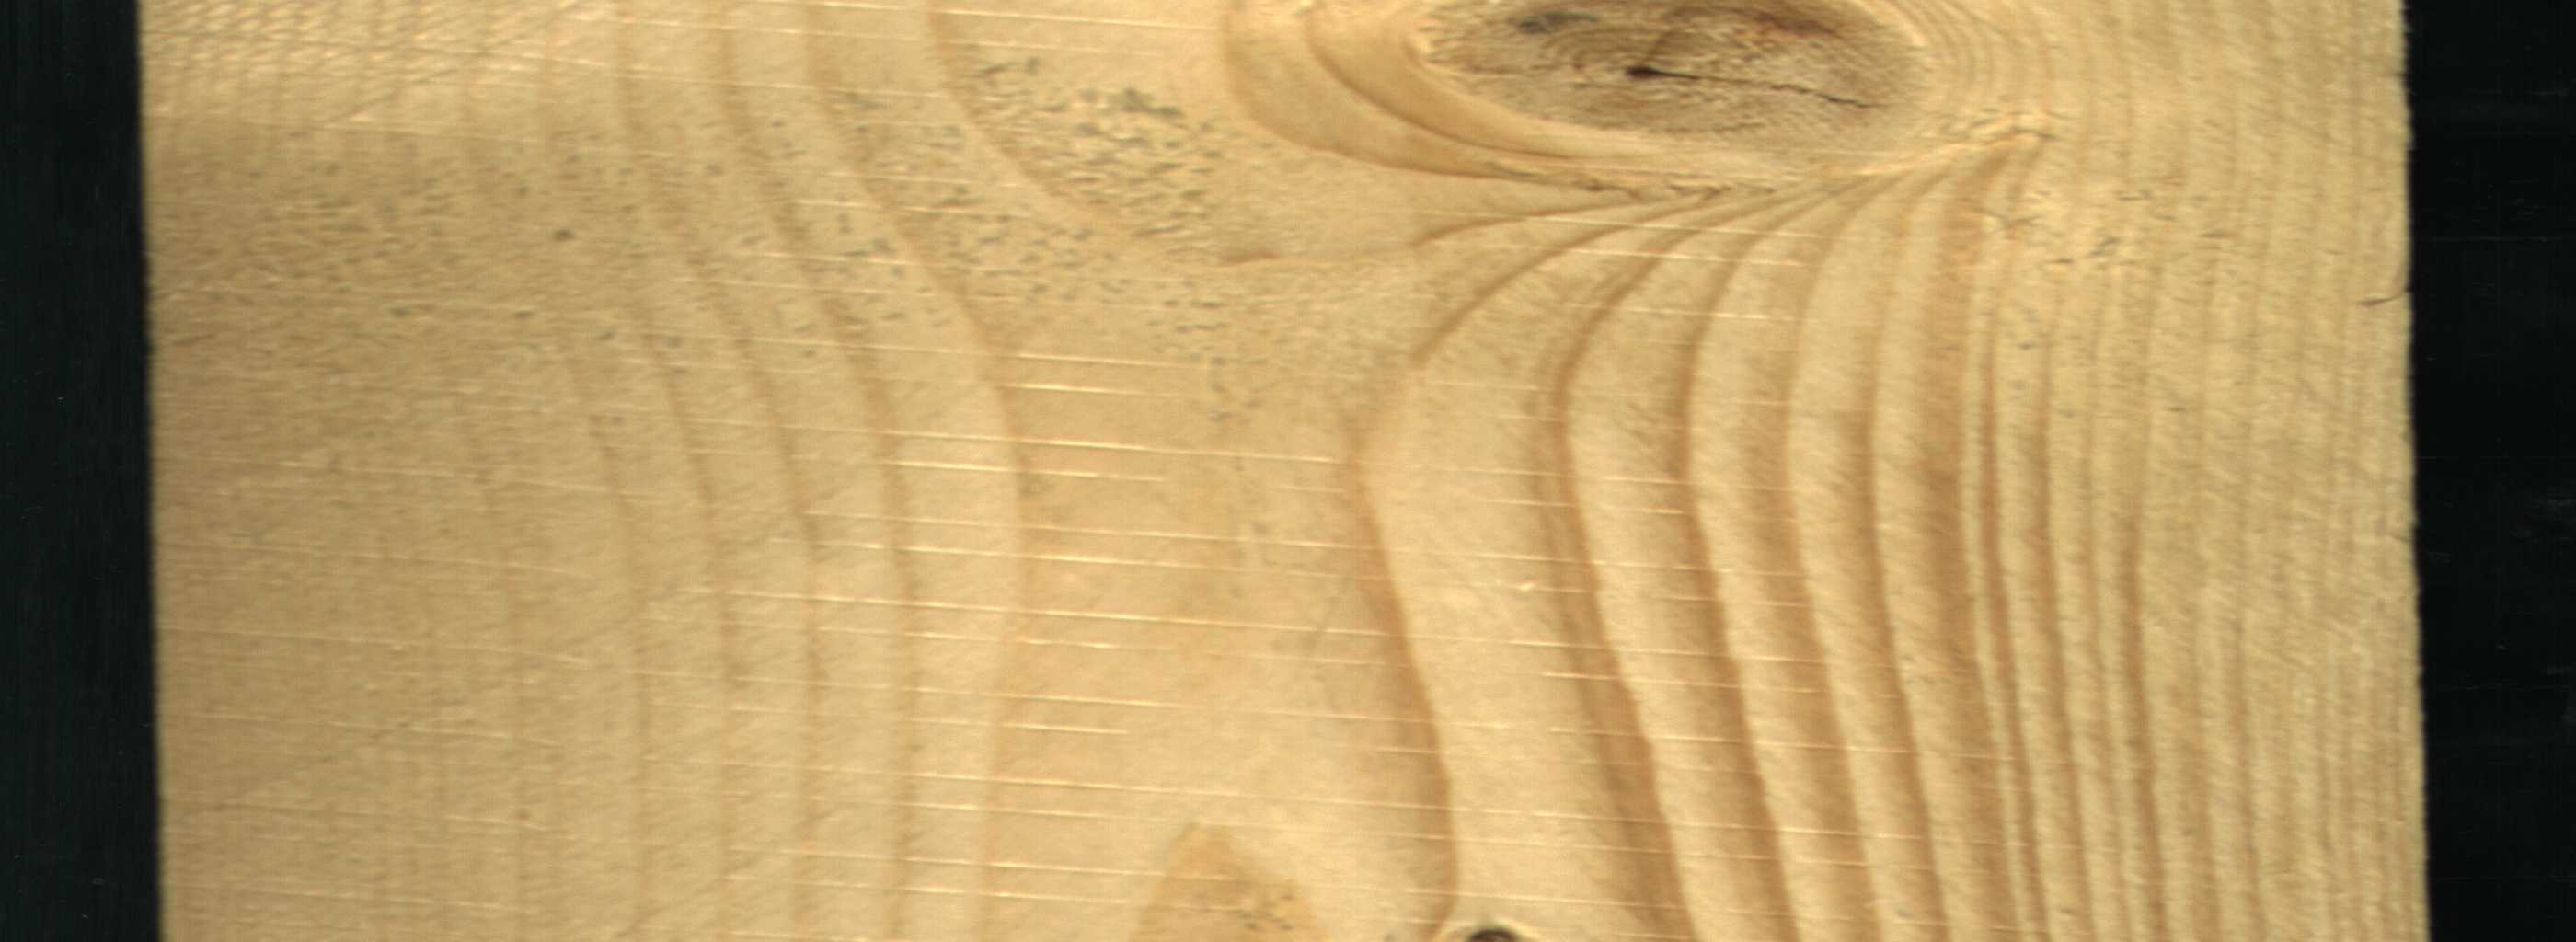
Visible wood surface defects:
knot_with_crack
Dead_Knot